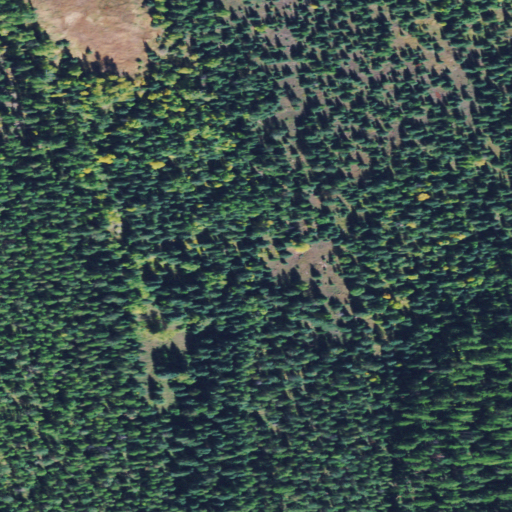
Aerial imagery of plain(s) in Montana named Foothill Meadows containing evergreen forest, herbaceous wetlands, and shrub